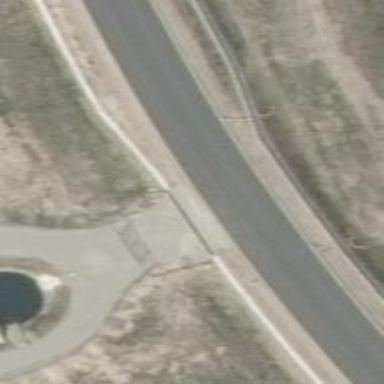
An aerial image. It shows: Service road with paved surface.